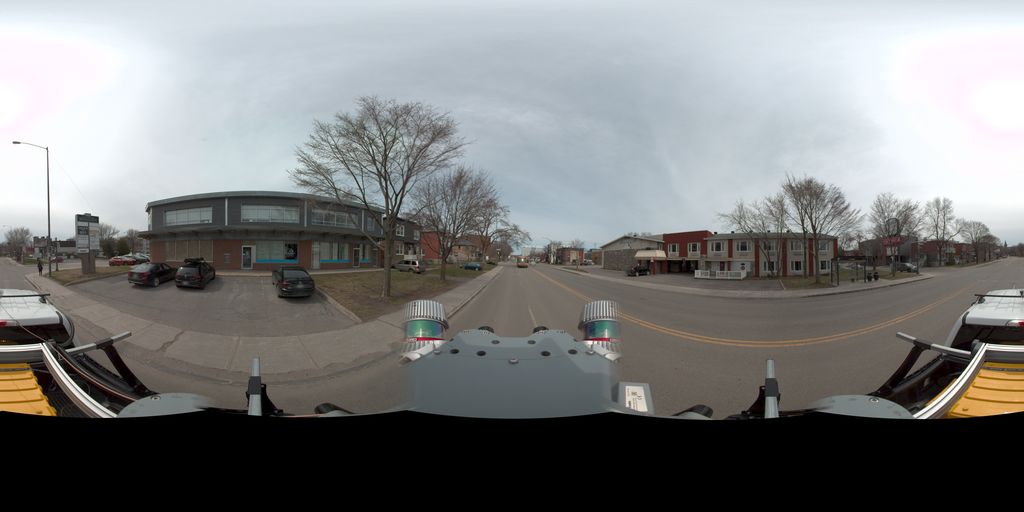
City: quebec_city